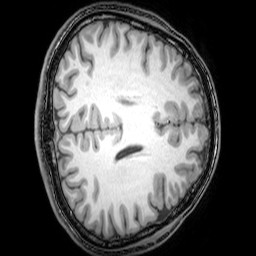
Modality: T1w
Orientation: axial
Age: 23
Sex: male
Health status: healthy
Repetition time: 0.081 s
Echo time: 0.037 s